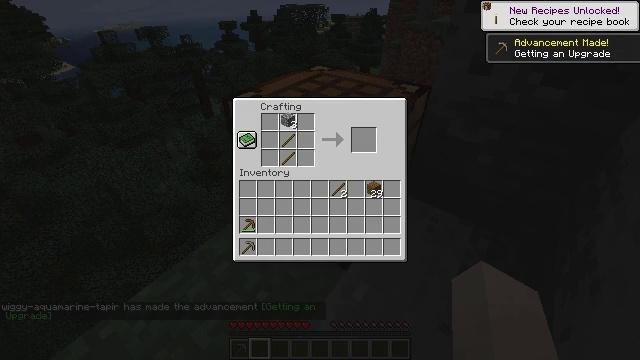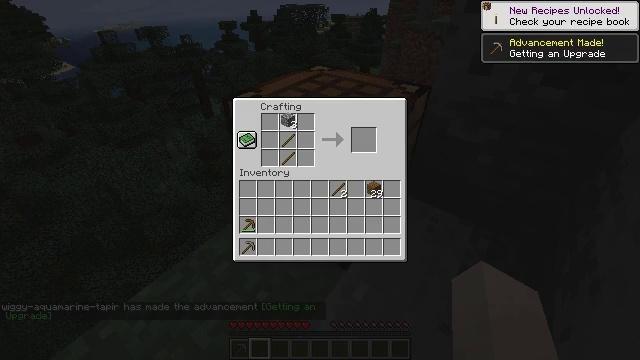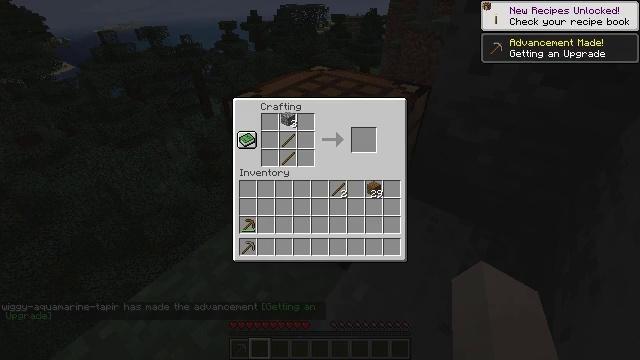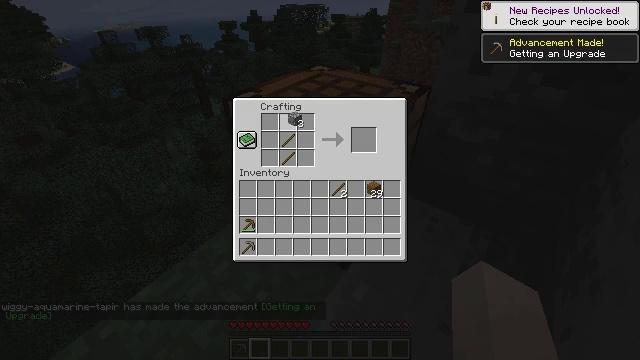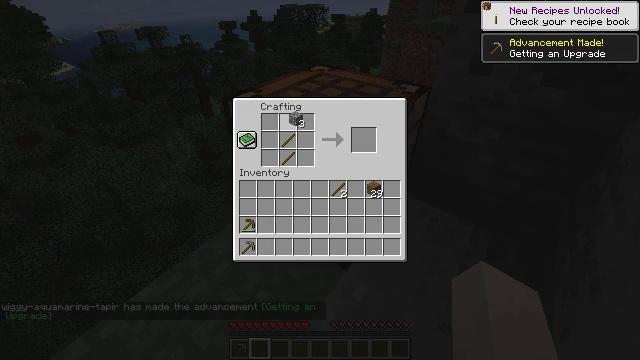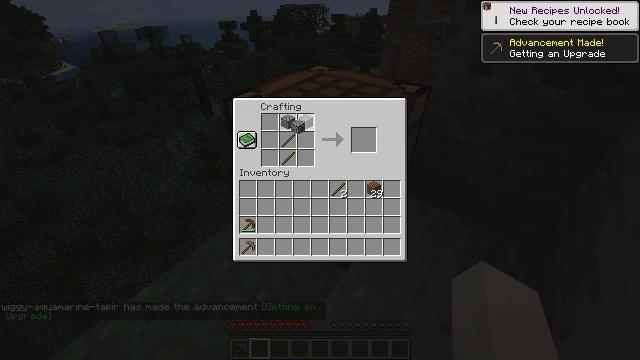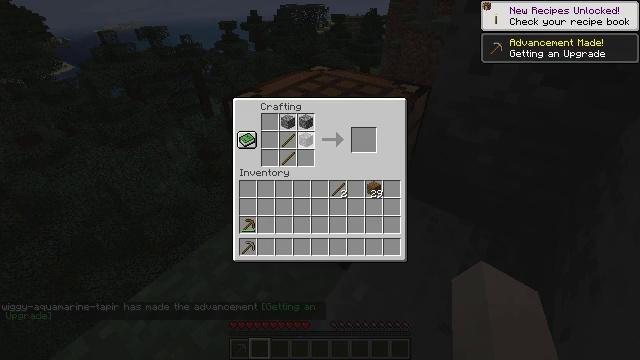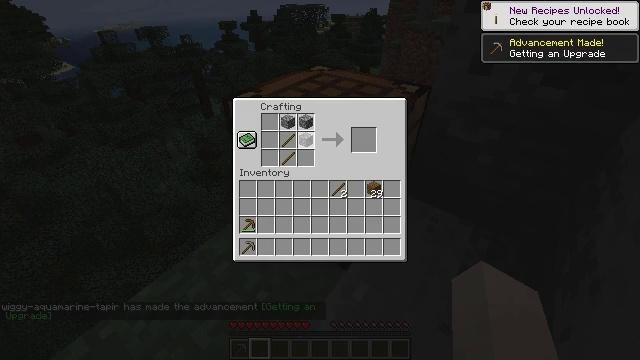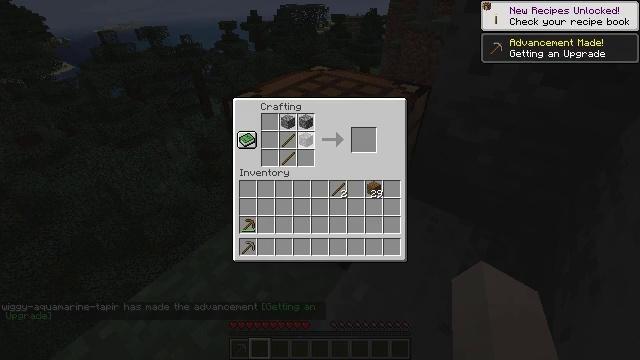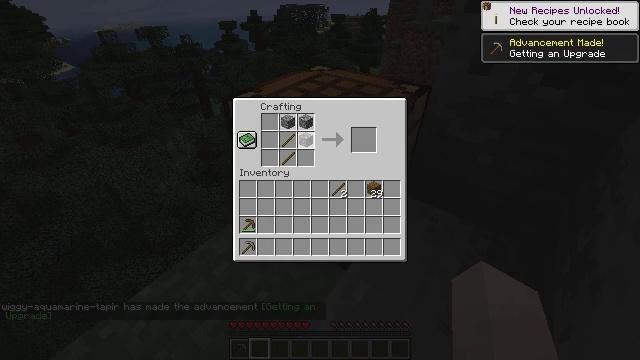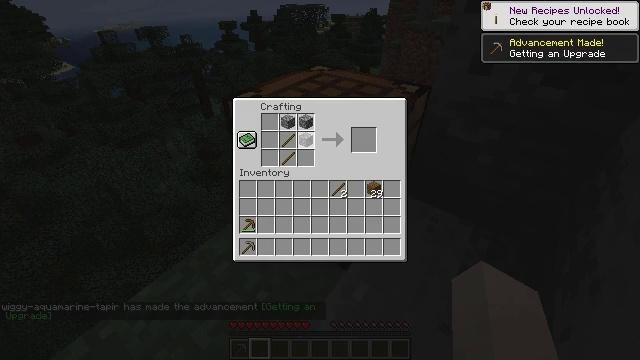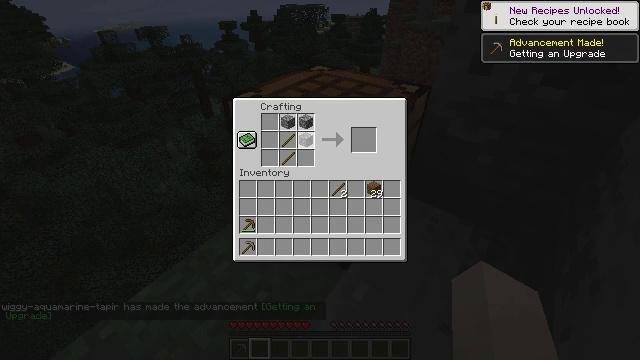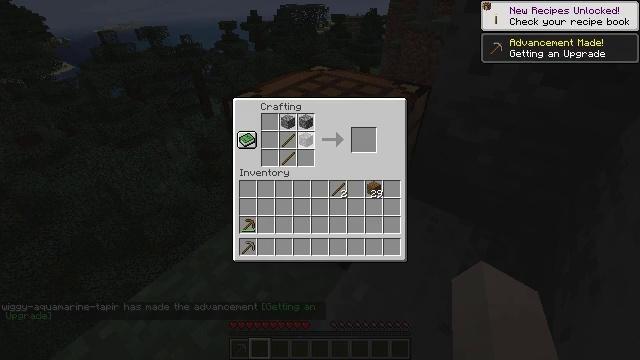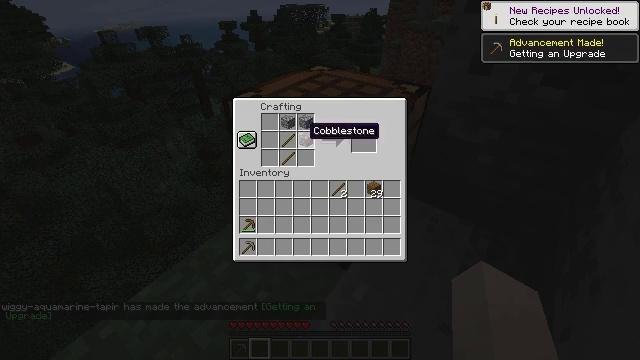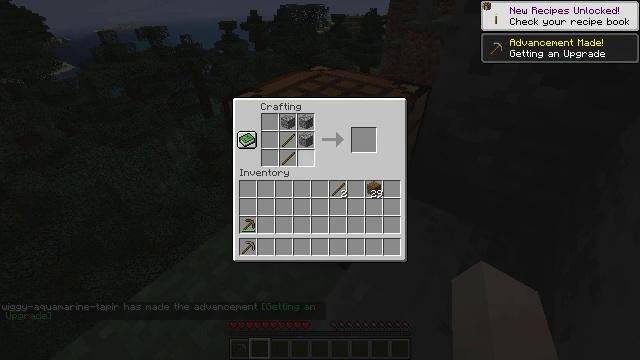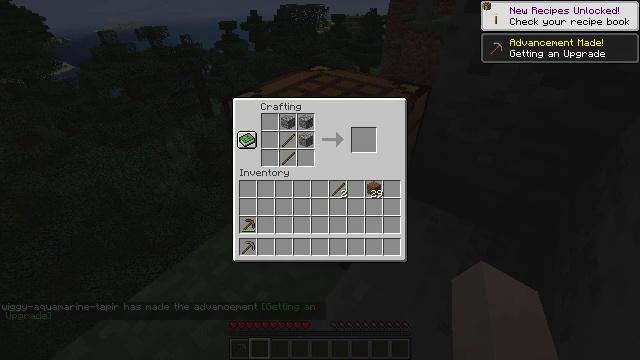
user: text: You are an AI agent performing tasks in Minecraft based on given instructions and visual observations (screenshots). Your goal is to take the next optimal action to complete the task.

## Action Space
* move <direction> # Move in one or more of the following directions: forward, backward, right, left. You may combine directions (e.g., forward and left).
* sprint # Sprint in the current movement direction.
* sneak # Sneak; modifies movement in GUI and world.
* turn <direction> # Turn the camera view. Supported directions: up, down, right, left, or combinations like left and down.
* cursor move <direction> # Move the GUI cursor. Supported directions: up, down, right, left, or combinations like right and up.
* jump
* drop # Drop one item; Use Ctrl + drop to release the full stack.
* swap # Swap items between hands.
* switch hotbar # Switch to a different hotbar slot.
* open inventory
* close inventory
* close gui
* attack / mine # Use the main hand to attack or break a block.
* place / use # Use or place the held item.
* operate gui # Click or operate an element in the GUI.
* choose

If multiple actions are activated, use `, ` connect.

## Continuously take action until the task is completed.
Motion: motion action
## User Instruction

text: Open a crafting table and craft the stone axe.
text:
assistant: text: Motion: choose
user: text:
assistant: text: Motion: choose
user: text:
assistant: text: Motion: cursor move right, choose
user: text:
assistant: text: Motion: choose
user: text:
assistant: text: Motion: cursor move down, choose
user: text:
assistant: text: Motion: choose
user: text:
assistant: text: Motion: choose
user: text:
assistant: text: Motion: choose
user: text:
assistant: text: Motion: choose
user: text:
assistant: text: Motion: choose
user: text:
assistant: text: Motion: choose
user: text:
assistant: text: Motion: choose
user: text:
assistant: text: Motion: no_op
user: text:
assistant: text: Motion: cursor move down
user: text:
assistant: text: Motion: cursor move right and down
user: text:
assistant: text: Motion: cursor move right
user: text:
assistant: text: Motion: cursor move right and up
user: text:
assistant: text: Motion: cursor move right and up
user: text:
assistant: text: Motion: no_op
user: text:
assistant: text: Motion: no_op
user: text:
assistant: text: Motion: no_op
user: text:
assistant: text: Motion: no_op
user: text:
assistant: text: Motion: no_op
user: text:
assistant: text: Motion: no_op
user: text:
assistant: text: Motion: operate gui
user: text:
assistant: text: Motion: operate gui
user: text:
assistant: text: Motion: cursor move left and down
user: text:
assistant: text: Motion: cursor move left and down
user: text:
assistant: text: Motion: cursor move left and down
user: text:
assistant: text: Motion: no_op